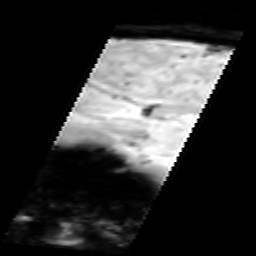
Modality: inplaneT2
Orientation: sagittal
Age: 20
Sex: female